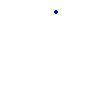
Particle: kaon